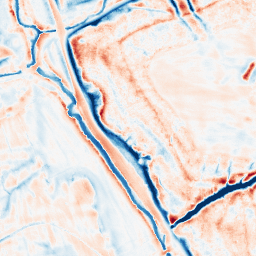
Category: edge_preserving
Decomposition family: bilateral
Decomposition parameters: d: 21
sigma_color: 150
sigma_space: 50
Upsampling method: lanczos
Upsampling parameters: scale: 4
Upsampling scale: 4